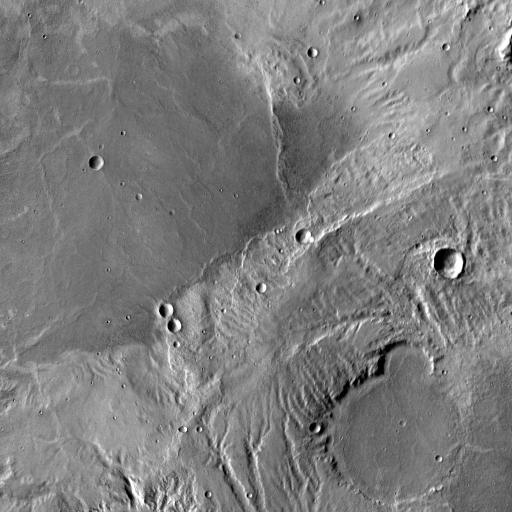
Crater classes present: Background, Other, Buried